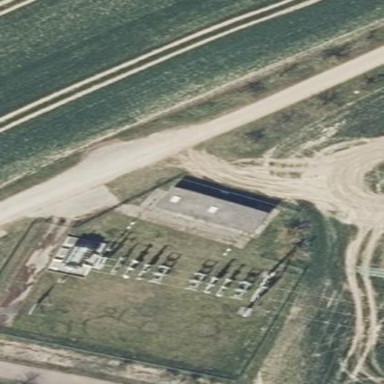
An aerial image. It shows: Distribution level power substation surrounded by fence.